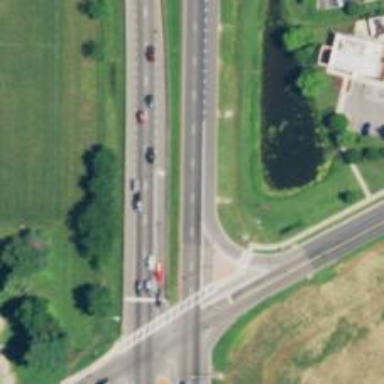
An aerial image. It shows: Trunk link highway.